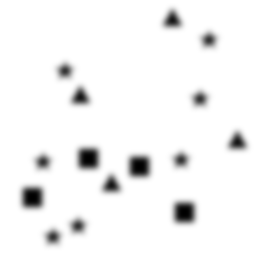
Squares: 4
Triangles: 4
Stars: 7
Total shapes: 15